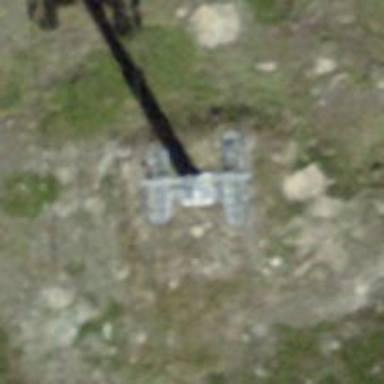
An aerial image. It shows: Pylon for aerialway.